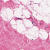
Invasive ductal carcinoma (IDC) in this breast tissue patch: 0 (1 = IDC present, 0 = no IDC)